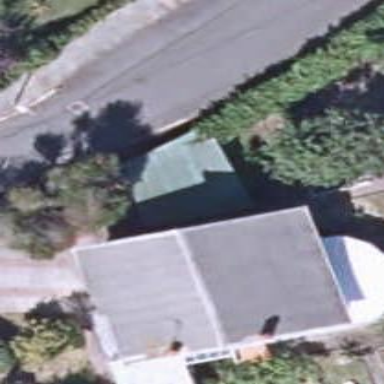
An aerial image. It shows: Simple house.